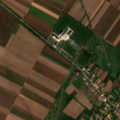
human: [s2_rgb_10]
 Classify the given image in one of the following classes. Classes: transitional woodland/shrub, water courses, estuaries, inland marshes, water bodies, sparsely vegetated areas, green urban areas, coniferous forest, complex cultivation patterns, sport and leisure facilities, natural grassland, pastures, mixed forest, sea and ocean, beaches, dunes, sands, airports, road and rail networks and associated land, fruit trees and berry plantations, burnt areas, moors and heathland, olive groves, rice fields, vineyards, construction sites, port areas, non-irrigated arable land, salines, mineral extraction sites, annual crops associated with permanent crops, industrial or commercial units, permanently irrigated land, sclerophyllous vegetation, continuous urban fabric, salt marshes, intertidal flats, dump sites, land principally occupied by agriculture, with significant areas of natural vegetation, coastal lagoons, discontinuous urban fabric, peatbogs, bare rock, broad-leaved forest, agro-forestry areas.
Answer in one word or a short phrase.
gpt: discontinuous urban fabric, non-irrigated arable land, pastures, complex cultivation patterns